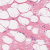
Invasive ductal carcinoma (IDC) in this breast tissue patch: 0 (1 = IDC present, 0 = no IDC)